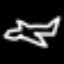
Label: airplane